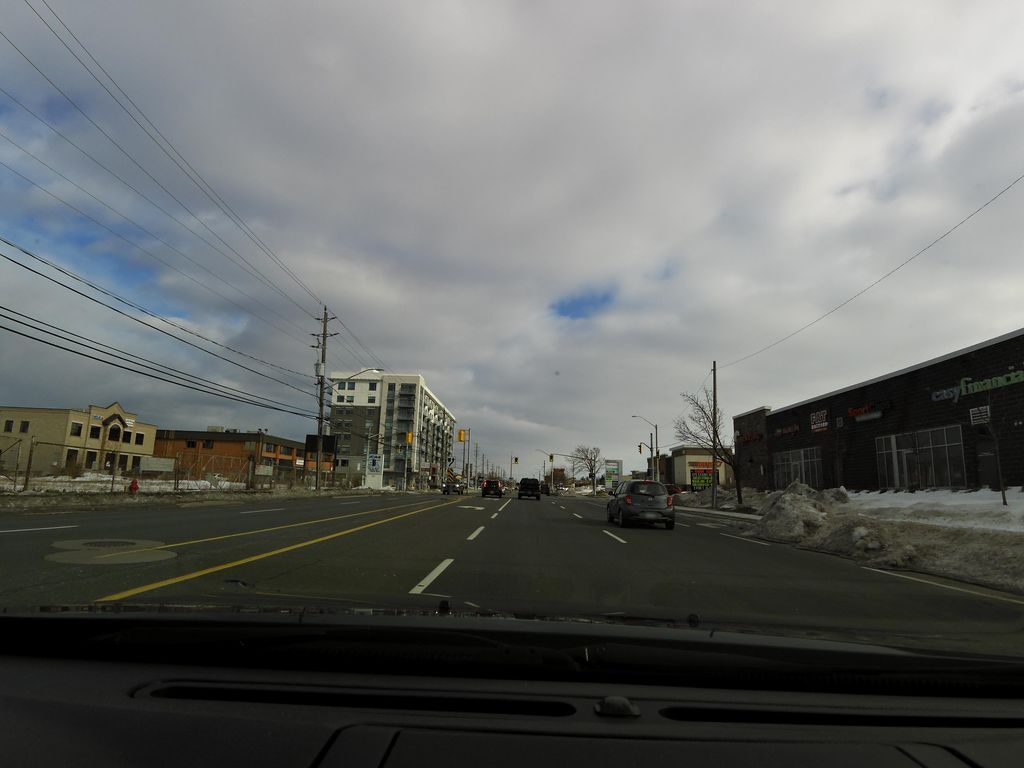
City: hamilton